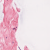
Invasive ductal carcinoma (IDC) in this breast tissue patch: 0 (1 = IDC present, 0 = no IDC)